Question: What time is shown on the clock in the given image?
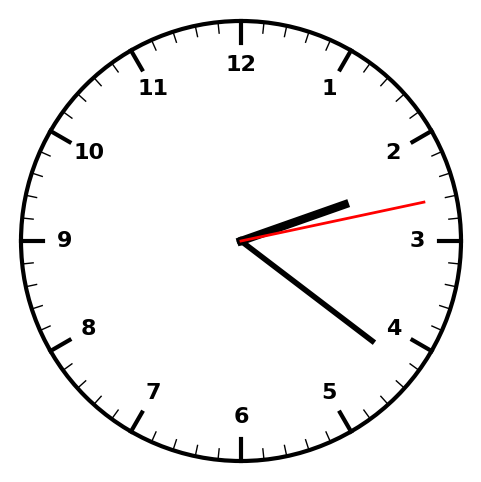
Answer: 02:21:13